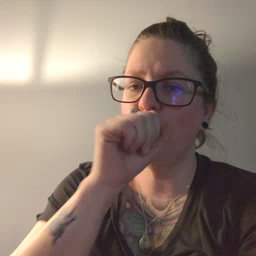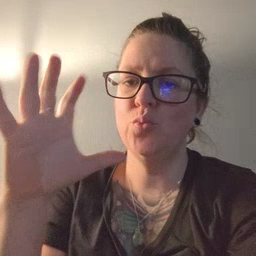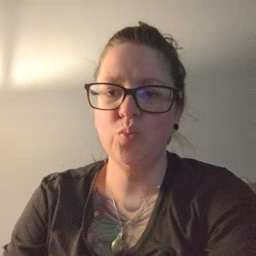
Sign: balloon